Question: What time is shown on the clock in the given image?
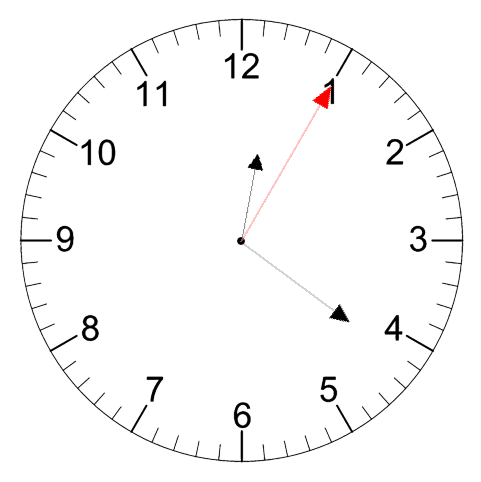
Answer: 12:21:05